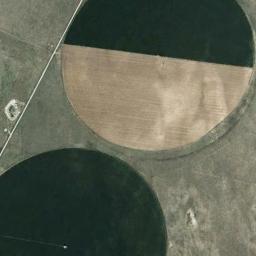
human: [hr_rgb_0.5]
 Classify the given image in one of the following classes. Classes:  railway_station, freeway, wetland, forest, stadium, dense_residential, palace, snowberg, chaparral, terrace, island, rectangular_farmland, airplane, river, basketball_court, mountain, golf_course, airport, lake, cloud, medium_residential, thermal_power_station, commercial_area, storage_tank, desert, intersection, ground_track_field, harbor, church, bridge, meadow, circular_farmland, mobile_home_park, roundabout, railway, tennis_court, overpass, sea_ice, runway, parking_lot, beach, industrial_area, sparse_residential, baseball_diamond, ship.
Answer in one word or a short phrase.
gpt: circular_farmland